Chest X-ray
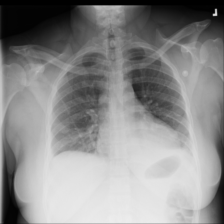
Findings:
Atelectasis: positive
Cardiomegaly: negative
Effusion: positive
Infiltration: positive
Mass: negative
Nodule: negative
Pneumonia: negative
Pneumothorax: negative
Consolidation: negative
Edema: negative
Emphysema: negative
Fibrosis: negative
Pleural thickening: negative
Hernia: negative